Question: I'm currently working on a large project which has a Timesheet class containing a list of TimesheetEntries. There is an edit page for this that looks like:
'''
<!-- Other timesheet properties -->
@Html.EditorFor(model => model.TimesheetEntries)
'''
This works great, I get a row for each timesheet entry. When I save the timesheet (POST to the server) a custom model binder strips out empty rows before passing a Timesheet to the controller, in other words the Timesheet can contain fewer rows than the POST data.
If there is a validation error I redisplay the edit page and this is where the problem arises.
If 'model.TimesheetEntries' contains 'n' records 'Html.EditorFor()' reproduces the first 'n' rows from the POST data (including the empty rows) rather than creating HTML for the data I pass it! This means I lose a number of rows at the bottom of the table which is clearly unwanted.
Can anyone explain why this is happening or even better tell me how to get EditorFor to work as I expect?
Here's a picture to describe the process:

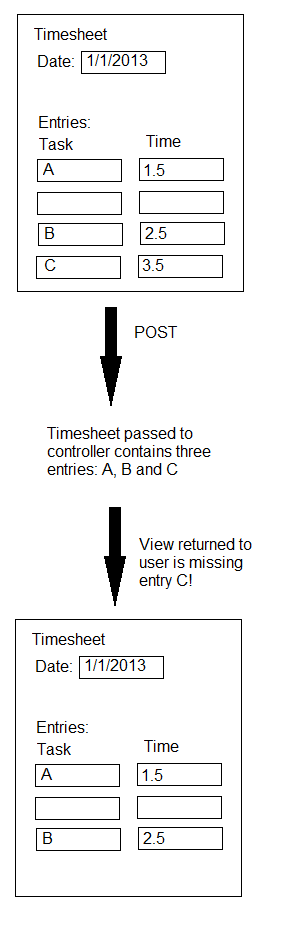
Answer: Turns out Html.EditorFor looks in ModelState before using the values you pass it... So to get it to pick up the values I passed it I needed to clear the relevant ones out of ModelState first, ugh.
<URL> question/answer covers it in more detail.